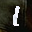
Label: 1